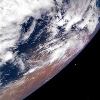
Label: cloud